Question: I am working on an android project that contains a view pager. The UI of MenuActivity is as following...

Below are the code of view pager activities...
MenuActivity.java
'''
public class MenuActivity extends FragmentActivity implements ActionBar.TabListener {
private ViewPager viewPager;
private TabsPagerAdapter mAdapter;
private ActionBar actionBar;
// Tab titles
private String[] tabs;
private String[] category_id;
@SuppressLint("NewApi")
@Override
protected void onCreate(Bundle savedInstanceState) {
super.onCreate(savedInstanceState);
setContentView(R.layout.activity_menu);
CommonFunctions.changeActionBar(getResources(),getActionBar());
// Initialization
initializeFoodCatagories();
viewPager = (ViewPager) findViewById(R.id.pager);
actionBar = getActionBar();
mAdapter = new TabsPagerAdapter(getSupportFragmentManager(), tabs, category_id, MenuActivity.this);
viewPager.setAdapter(mAdapter);
actionBar.setHomeButtonEnabled(false);
actionBar.setNavigationMode(ActionBar.NAVIGATION_MODE_TABS);
viewPager.setOnPageChangeListener(new ViewPager.SimpleOnPageChangeListener() {
@Override
public void onPageSelected(int position) {
actionBar.setSelectedNavigationItem(position);
}
});
//Adding Tabs
for (String tab_name : tabs) {
actionBar.addTab(actionBar.newTab().setText(tab_name)
.setTabListener(this));
}
}
private void initializeFoodCatagories() {
GeneralHelper helper = new GeneralHelper();
JSONObject json = helper.callWebService(getString(R.string.API_END_POINT) + "get_food_category");
String total_items = helper.getValueFromJson(json, "TotalRecords");
tabs = new String[Integer.parseInt(total_items)];
category_id = new String[Integer.parseInt(total_items)];
if(!(total_items.equals("0"))) {
try {
final JSONArray jsonarray = json.getJSONArray("Response");
for (int i = 0; i < jsonarray.length(); i++) {
JSONObject jsonobject = jsonarray.getJSONObject(i);
tabs[i] = jsonobject.getString("category_name").toString();
category_id[i] = jsonobject.getString("category_id").toString();
}
} catch (JSONException e) {
e.printStackTrace();
}
}
}
@Override
public void onTabReselected(Tab tab, android.app.FragmentTransaction ft) {
}
@Override
public void onTabSelected(Tab tab, android.app.FragmentTransaction ft) {
}
@Override
public void onTabUnselected(Tab tab, android.app.FragmentTransaction ft) {
}}
'''
TabsPagerAdapter.java
'''
public class TabsPagerAdapter extends FragmentPagerAdapter {
String [] category_name;
String [] category_id;
Activity context;
public TabsPagerAdapter(FragmentManager fm, String[] category_name, String[] category_id, Activity context) {
super(fm);
this.category_name = category_name;
this.category_id = category_id;
this.context = context;
}
@Override
public Fragment getItem(int index) {
for(int i = 0; i < category_name.length; i++) {
if(index==i) {
return new SwipeTabFragment(context, category_id[i]);
}
}
return null;
}
@Override
public int getCount() {
// get item count - equal to number of tabs
return category_name.length;
}}
'''
SwipeTabFragment.java
'''
public class SwipeTabFragment extends Fragment {
Activity context;
ListView list;
private String[] item_name;
private String[] price_per_unit;
private String[] item_image;
private String category_id;
public SwipeTabFragment(Activity context, String category_id) {
this.context = context;
this.category_id = category_id;
}
@Override
public View onCreateView(LayoutInflater inflater, ViewGroup container, Bundle savedInstanceState) {
View rootView = inflater.inflate(R.layout.activity_items, container, false);
list = (ListView) rootView.findViewById(R.id.lstItems);
initializeFoodItems(category_id);
list.setAdapter(new ItemListAdapter(context, item_name, price_per_unit));
//ListView event handling
//This event not working
/*list.setOnItemClickListener(new AdapterView.OnItemClickListener() {
@Override
public void onItemClick(AdapterView<?> parent, View view, int position, long id) {
Log.i("XXXXXXXXXXXXXXXXXXXXXXXXXXXXXXXXX","ListView activated");
}
});*/
//This event is also not working
/*rootView.findViewById(R.id.imgPlus).setOnClickListener(new View.OnClickListener() {
@Override
public void onClick(View v) {
Log.i("XXXXXXXXXXXXXXXXXXXXXXXXXXXXXXXXX","Plus Image Button activated");
}
});*/
return rootView;
}
private void initializeFoodItems(String position) {
String url = getString(R.string.API_END_POINT) + "get_menu_items?food_cat_id="+position;
GeneralHelper helper = new GeneralHelper();
JSONObject json = helper.callWebService(url);
String total_items = helper.getValueFromJson(json, "TotalRecords");
price_per_unit = new String[Integer.parseInt(total_items)];
item_name = new String[Integer.parseInt(total_items)];
item_image = new String[Integer.parseInt(total_items)];
if(!(total_items.equals("0"))) {
try {
final JSONArray jsonarray = json.getJSONArray("Response");
for (int i = 0; i < jsonarray.length(); i++) {
JSONObject jsonobject = jsonarray.getJSONObject(i);
price_per_unit[i] = jsonobject.getString("price_per_unit").toString();
item_name[i] = jsonobject.getString("item_name").toString();
item_image[i] = jsonobject.getString("item_image").toString();
}
} catch (JSONException e) {
e.printStackTrace();
}
}
}}
'''
ItemListAdapter.java
'''
public class ItemListAdapter extends ArrayAdapter<String> {
static int grand_total;
private final Activity context;
private final String title[];
private final String price[];
private final String discount[];
public ItemListAdapter(Activity context, String[] title, String[] price, String[] discount) {
super(context, R.layout.item_list, title);
this.context = context;
this.title = title;
this.price = price;
this.discount = discount;
}
@SuppressLint({ "ViewHolder", "InflateParams" })
@Override
public View getView(int position, View view, ViewGroup parent) {
LayoutInflater inflater = context.getLayoutInflater();
final View row = inflater.inflate(R.layout.item_list, null,true);
((TextView) row.findViewById(R.id.txtTitl)).setText(title[position]);
final int item_price = Integer.parseInt(price[position]);
((TextView) row.findViewById(R.id.txtPrice)).setText(price[position] + " Rs. Each");
((TextView) row.findViewById(R.id.txtDiscount)).setText(discount[position] + "%");
RatingBar ratingBar = (RatingBar) row.findViewById(R.id.ratingBar);
LayerDrawable stars = (LayerDrawable) ratingBar.getProgressDrawable();
stars.getDrawable(2).setColorFilter(row.getResources().getColor(R.color.orange), PorterDuff.Mode.SRC_ATOP);
//Increasing Quantity
row.findViewById(R.id.imgPlus).setOnClickListener(new View.OnClickListener() {
@Override
public void onClick(View v) {
TextView qty = (TextView) row.findViewById(R.id.txtQty);
qty.setText(String.valueOf((Integer.parseInt(qty.getText().toString()))+1));
if (Integer.parseInt(qty.getText().toString()) > 0) {
//Calculating Total Amount
int t = item_price * Integer.parseInt(qty.getText().toString());
((TextView) row.findViewById(R.id.txtTotal)).setText("Rs. " + String.valueOf(t));
}
}
});
//Decreasing Quantity
row.findViewById(R.id.imgMinus).setOnClickListener(new View.OnClickListener() {
@Override
public void onClick(View v) {
TextView qty = (TextView) row.findViewById(R.id.txtQty);
if (Integer.parseInt(qty.getText().toString()) > 0) {
qty.setText(String.valueOf((Integer.parseInt(qty.getText().toString()))-1));
//Calculating Total Amount
int t = item_price * Integer.parseInt(qty.getText().toString());
((TextView) row.findViewById(R.id.txtTotal)).setText("Rs. " + String.valueOf(t));
}
}
});
return row;
}
}
'''
activity.menu.xml
'''
<?xml version="1.0" encoding="utf-8"?>
<android.support.v4.view.ViewPager xmlns:android="http://schemas.android.com/apk/res/android"
android:id="@+id/pager"
android:layout_width="match_parent"
android:layout_height="match_parent">
</android.support.v4.view.ViewPager>
'''
activity_items.xml
'''
<?xml version="1.0" encoding="utf-8"?>
<RelativeLayout xmlns:android="http://schemas.android.com/apk/res/android"
android:layout_width="match_parent"
android:layout_height="match_parent"
android:orientation="horizontal"
android:background="@drawable/activity_background">
<ListView
android:id="@+id/lstItems"
android:layout_height="wrap_content"
android:layout_width="match_parent"
android:background="@drawable/listview_design"/>
</RelativeLayout>
'''
item_list.xml
'''
<?xml version="1.0" encoding="utf-8"?>
<RelativeLayout xmlns:android="http://schemas.android.com/apk/res/android"
android:layout_width="match_parent"
android:layout_height="wrap_content"
android:orientation="horizontal"
android:background="@drawable/listview_design"
android:padding="5dp"
android:layout_margin="5dp" >
<TextView
android:id="@+id/txtTitl"
style="@style/ListViewHeader"
android:layout_width="wrap_content"
android:layout_height="wrap_content"
android:layout_alignParentRight="true"
android:layout_alignParentTop="true"
android:layout_marginLeft="8dp"
android:layout_toRightOf="@+id/imgIcon"
android:gravity="left"
android:text="@string/itemname"
android:textAppearance="?android:attr/textAppearanceMedium" />
<ImageView
android:id="@+id/imgIcon"
android:layout_width="80dp"
android:layout_height="80dp"
android:contentDescription="@string/img_desp"
android:src="@drawable/food_item_thumb" />
<RatingBar
android:id="@+id/ratingBar"
style="?android:attr/ratingBarStyleSmall"
android:layout_width="wrap_content"
android:layout_height="wrap_content"
android:layout_alignBottom="@+id/imgIcon"
android:layout_alignLeft="@+id/imgIcon"
android:background="#80FF0000"
android:numStars="5"
android:paddingBottom="5dp"
android:rating="3.5" />
<TextView
android:id="@+id/txtPrice"
style="@style/ListViewBottomText"
android:layout_width="wrap_content"
android:layout_height="wrap_content"
android:layout_alignLeft="@+id/txtTitl"
android:layout_below="@+id/txtTitl"
android:paddingTop="0dp"
android:text="@string/price_tag"
android:textAppearance="?android:attr/textAppearanceMedium"
/>
<RelativeLayout
android:id="@+id/relativeLayout1"
android:layout_width="match_parent"
android:layout_height="25dp"
android:layout_alignBottom="@+id/imgIcon"
android:layout_alignLeft="@+id/txtPrice"
android:layout_alignTop="@+id/ratingBar" >
<ImageButton
android:id="@+id/imgPlus"
android:layout_width="25dp"
android:layout_height="match_parent"
android:layout_alignParentTop="true"
android:layout_centerHorizontal="true"
android:background="@drawable/sqr_plus"
android:contentDescription="@string/img_desp" />
<ImageButton
android:id="@+id/imgMinus"
android:layout_width="25dp"
android:layout_height="match_parent"
android:layout_alignBottom="@+id/imgPlus"
android:layout_alignParentLeft="true"
android:layout_alignParentTop="true"
android:background="@drawable/sqr_minus"
android:contentDescription="@string/img_desp" />
<TextView
android:id="@+id/txtQty"
android:layout_width="wrap_content"
android:layout_height="wrap_content"
android:layout_alignParentTop="true"
android:layout_toLeftOf="@+id/imgPlus"
android:layout_toRightOf="@+id/imgMinus"
android:gravity="center_horizontal|center_vertical"
android:text="@string/qty"
android:textColor="#808080"
android:textSize="20sp" />
<TextView
android:id="@+id/TextView01"
style="@style/ListViewBottomText"
android:layout_width="wrap_content"
android:layout_height="wrap_content"
android:layout_alignParentRight="true"
android:layout_alignParentTop="true"
android:gravity="center_horizontal|center_vertical"
android:paddingBottom="0dp"
android:paddingTop="0dp"
android:text="@string/total"
android:textColor="#AC2A2E"
android:textSize="20sp" />
</RelativeLayout>
<ImageView
android:id="@+id/imgDiscount"
android:layout_width="30dp"
android:layout_height="40dp"
android:layout_alignRight="@+id/txtTitl"
android:layout_alignTop="@+id/txtTitl"
android:background="@drawable/label"
android:contentDescription="@string/img_desp" />
</RelativeLayout>
'''
I think I've provided sufficient information to understand the problem. GeneralHelper is a web service class to get JSON data from server.
Here I want to get order details by the user. But I am facing some problems as following...
1. List Items are not clickable, and when I put event handling code, it is not working
2. How to handle onClick event of ImageButton(imgPlus and (imgMinus) which is placed in ListView item. I tried with the code written in comment in SwipeTabFragment.java, But it is also not working.
3. Last problem is, Tabs are switching very well when we swipe left or right, but if we click on tabs, then not able to switch.
Please help me to solve above problems or any one of them. Thank You!
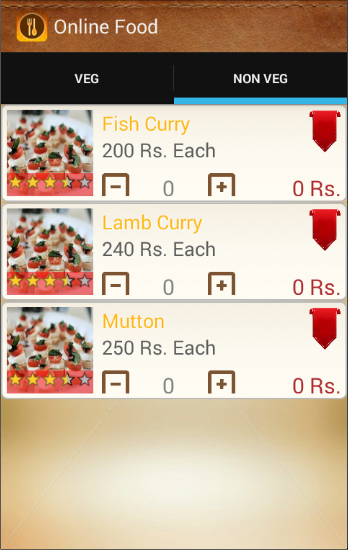
Answer: I got solution of two problems. That are...
1. How to handle onClick event of ImageButton(imgPlus and imgMinus) which is placed in ListView item. I tried with the code written in comment in SwipeTabFragment.java, But it is also not working.
I am handling onclick event in ItemListAdapter.java that is working fine. Below is the code of this file. That may be helpful for others.
'''
import android.annotation.SuppressLint;
import android.app.Activity;
import android.graphics.PorterDuff;
import android.graphics.drawable.LayerDrawable;
import android.view.View;
import android.view.ViewGroup;
import android.view.LayoutInflater;
import android.widget.ArrayAdapter;
import android.widget.RatingBar;
import android.widget.TextView;
public class ItemListAdapter extends ArrayAdapter<String> {
static int grand_total;
private final Activity context;
private final String title[];
private final String price[];
private final String discount[];
public ItemListAdapter(Activity context, String[] title, String[] price, String[] discount) {
super(context, R.layout.item_list, title);
this.context = context;
this.title = title;
this.price = price;
this.discount = discount;
}
@SuppressLint({ "ViewHolder", "InflateParams" })
@Override
public View getView(int position, View view, ViewGroup parent) {
LayoutInflater inflater = context.getLayoutInflater();
final View row = inflater.inflate(R.layout.item_list, null,true);
((TextView) row.findViewById(R.id.txtTitl)).setText(title[position]);
final int item_price = Integer.parseInt(price[position]);
((TextView) row.findViewById(R.id.txtPrice)).setText(price[position] + " Rs. Each");
((TextView) row.findViewById(R.id.txtDiscount)).setText(discount[position] + "%");
RatingBar ratingBar = (RatingBar) row.findViewById(R.id.ratingBar);
LayerDrawable stars = (LayerDrawable) ratingBar.getProgressDrawable();
stars.getDrawable(2).setColorFilter(row.getResources().getColor(R.color.orange), PorterDuff.Mode.SRC_ATOP);
//Increasing Quantity
row.findViewById(R.id.imgPlus).setOnClickListener(new View.OnClickListener() {
@Override
public void onClick(View v) {
TextView qty = (TextView) row.findViewById(R.id.txtQty);
qty.setText(String.valueOf((Integer.parseInt(qty.getText().toString()))+1));
if (Integer.parseInt(qty.getText().toString()) > 0) {
//Calculating Total Amount
int t = item_price * Integer.parseInt(qty.getText().toString());
((TextView) row.findViewById(R.id.txtTotal)).setText("Rs. " + String.valueOf(t));
}
}
});
//Decreasing Quantity
row.findViewById(R.id.imgMinus).setOnClickListener(new View.OnClickListener() {
@Override
public void onClick(View v) {
TextView qty = (TextView) row.findViewById(R.id.txtQty);
if (Integer.parseInt(qty.getText().toString()) > 0) {
qty.setText(String.valueOf((Integer.parseInt(qty.getText().toString()))-1));
//Calculating Total Amount
int t = item_price * Integer.parseInt(qty.getText().toString());
((TextView) row.findViewById(R.id.txtTotal)).setText("Rs. " + String.valueOf(t));
}
}
});
return row;
}
}
'''
1. Tabs are switching very well when we swipe left or right, but if we click on tabs, then not able to switch.
I simply put the following line in the onTabSelected() and make the tabs working. This was suggested by @AvishekDas. Again Thanks for this.
'''
@Override
public void onTabSelected(Tab tab, android.app.FragmentTransaction ft) {
viewPager.setCurrentItem(tab.getPosition());
}
'''
> But I'm still finding problem 1. My listView is not clickable. If any of you have solution then please post. Thank you!